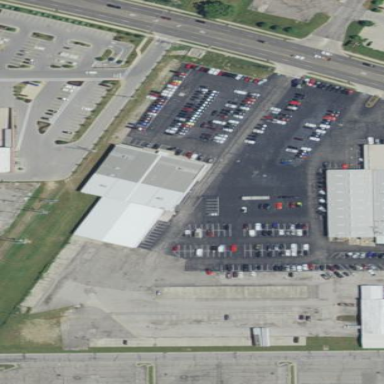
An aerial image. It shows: Car shop building.